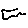
Label: fish